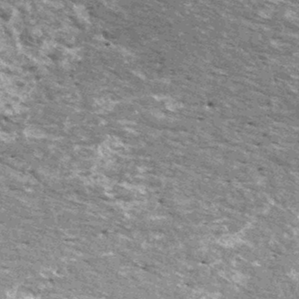
Label: frost